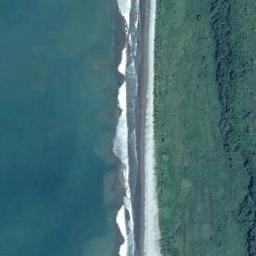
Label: beach